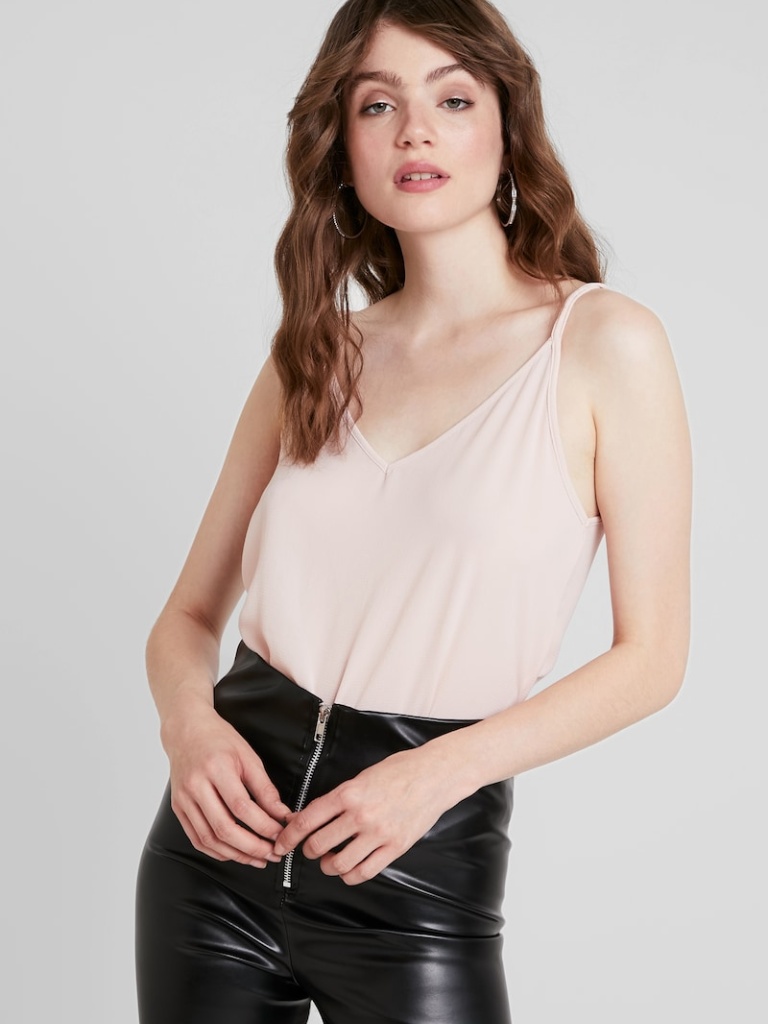
cotton relaxed sleeveless hip length Fully Tucked in v-neck camisole